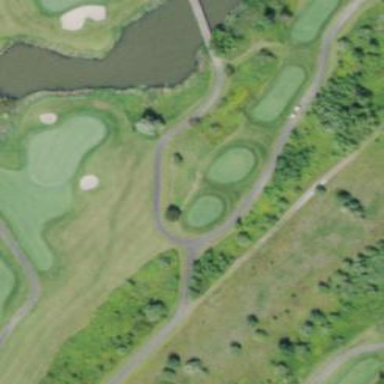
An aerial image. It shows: Rough area on grassy golf course.